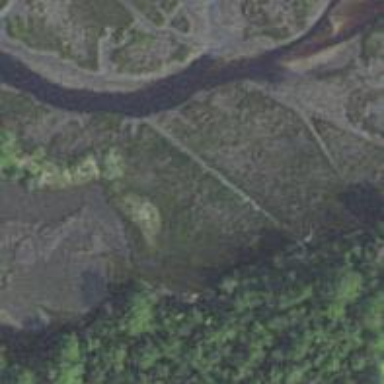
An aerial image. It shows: Derelict canal.